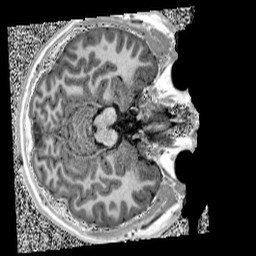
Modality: UNIT1
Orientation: axial
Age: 12
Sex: male
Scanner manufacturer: siemens
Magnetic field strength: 3 T
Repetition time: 4 s
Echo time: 0.00299 s